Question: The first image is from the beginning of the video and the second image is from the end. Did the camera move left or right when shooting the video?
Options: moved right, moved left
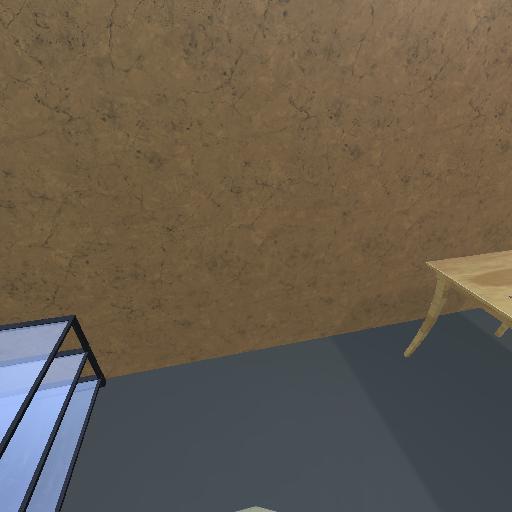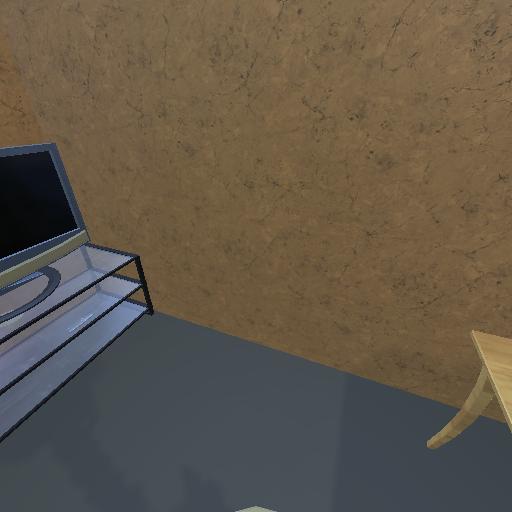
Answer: moved right